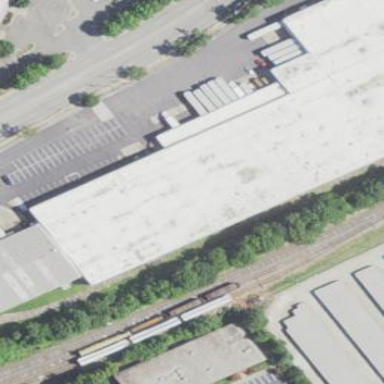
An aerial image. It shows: Commercial building.